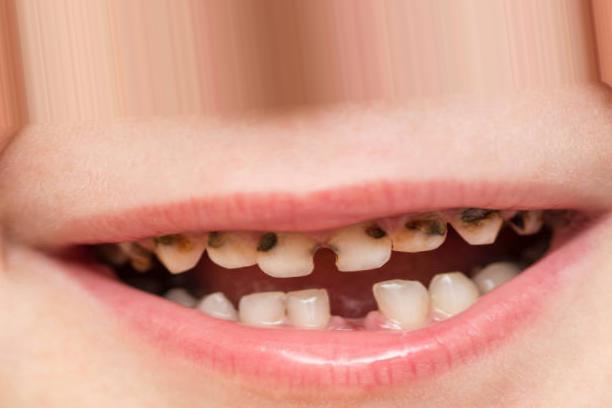
Condition: Caries